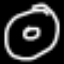
Label: donut